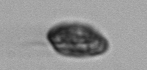
Label: Pseudochattonella_farcimen